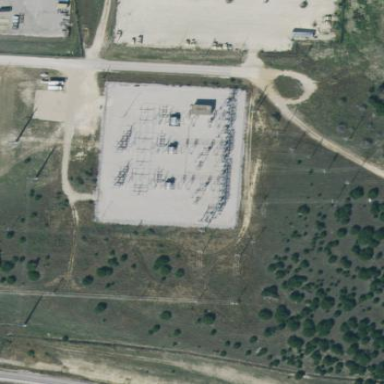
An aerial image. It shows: Distribution level power substation enclosed by fence.